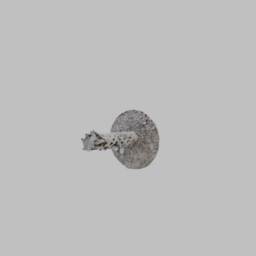
Label: nature